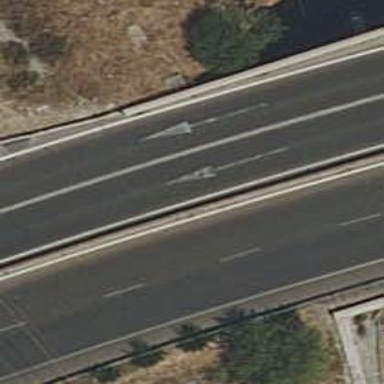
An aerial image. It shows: Trunk road bridge.